Question: I'm generating a Spectrogram in C++ and plotting/showing this using matplotlib.
This is fine, however, I'm segmenting parts of the spectrogram and want to identify key interest points. The formula works something similar to this:
'''
if(block >= threshold) then
spectrogram = block
else:
spectrogram = "0"
'''
In essence, if the block within the spectrogram is above a threshold then the data for that block is captured at the particular position. However, if it's not then we just have the block contain "0"'s. The problem is when I plot this, it does not show "white" in the areas where the value is "0":
'''
import numpy as np
import matplotlib.pylab as pl;
data = np.loadtxt('spec.txt')
hm = pl.imshow(10*np.log10(data.T),interpolation='nearest',origin='lower',aspect='auto')
pl.show()
'''
Here is the result:

Is there a way to set so that the areas that are not of interest as "white" and only show the areas that are within interest?
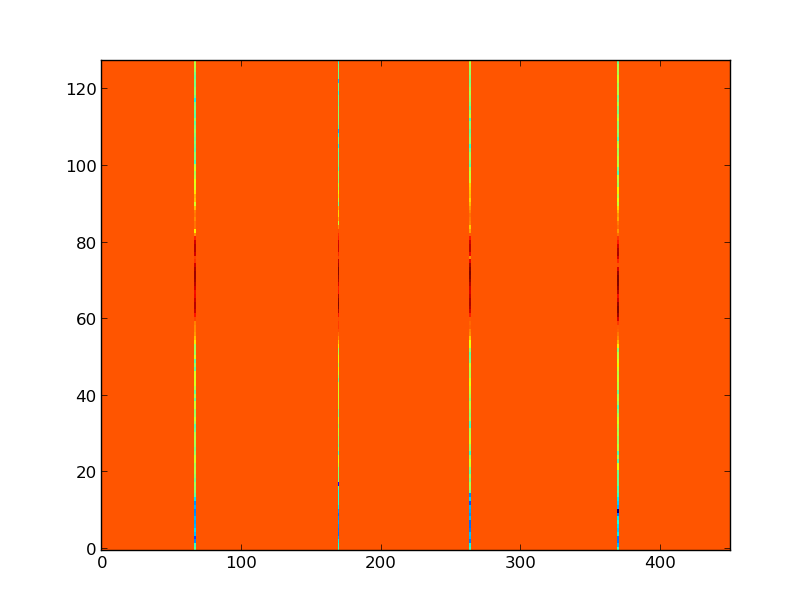
Answer: Try masking the areas you want white
'''
data = np.loadtxt("spec.txt")
data = np.ma.masked_where(data == 0, data)
pl.imshow(data, interpolation='nearest', ...)
'''
Edit:
Here's an example:
'''
import numpy as np
import matplotlib.pyplot as plt
data = np.random.random_integers(-1, 1, (10, 10))
masked_data = np.ma.masked_where(data == 0, data)
plt.imshow(data, interpolation="nearest")
plt.show()
'''

'''
plt.imshow(masked_data, interpolation="nearest")
plt.show()
'''

Second Edit:
To change the color scheme, use a colormap
'''
import numpy as np
import matplotlib
import matplotlib.pyplot as plt
data = np.random.rand(10, 10)
cmap = matplotlib.cm.binary
plt.imshow(data, interpolation="nearest", cmap=cmap)
plt.show()
'''

Check out <URL> for a listing of many of the colormaps.